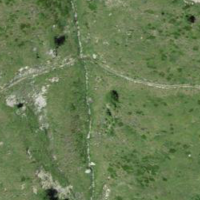
EUNIS habitat code: 26
Species observed at this site:
Allium victorialis